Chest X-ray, PA view. Patient: 25 years old, sex F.
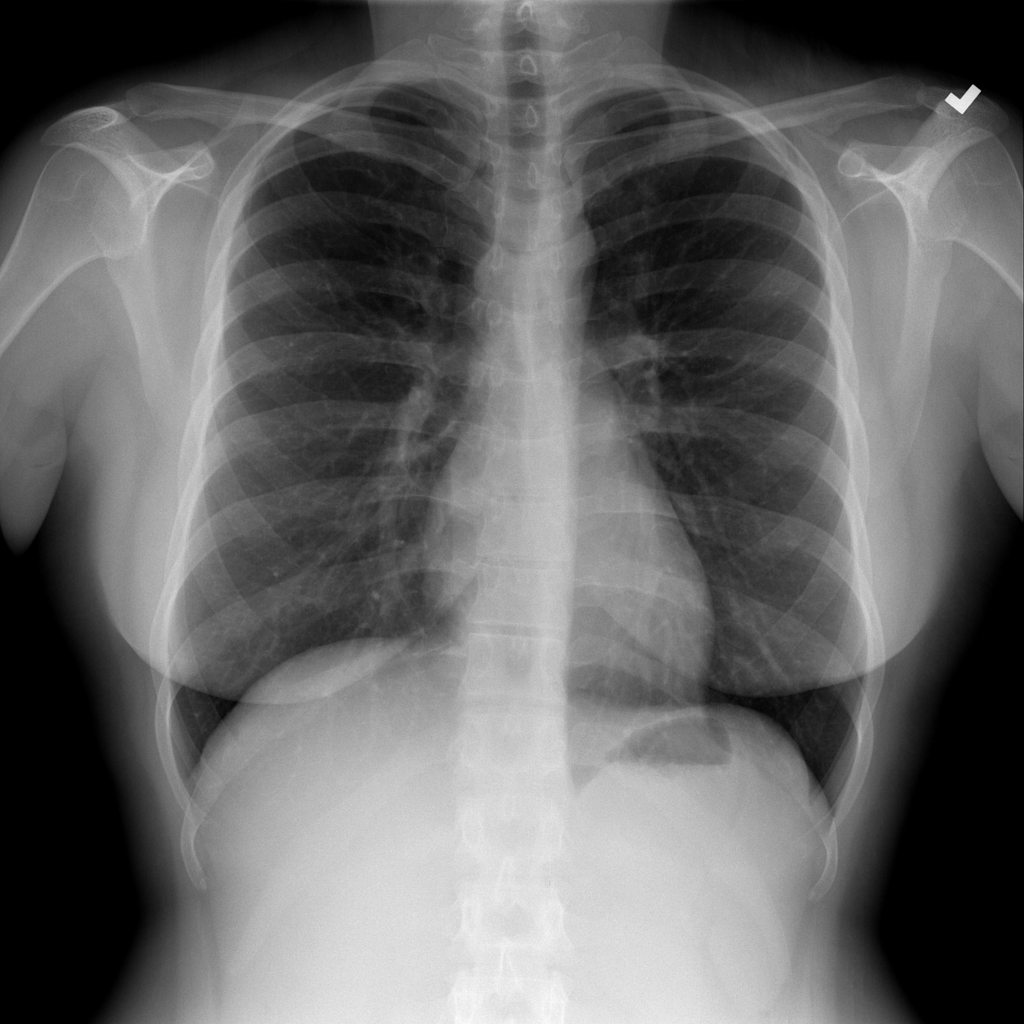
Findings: No Finding